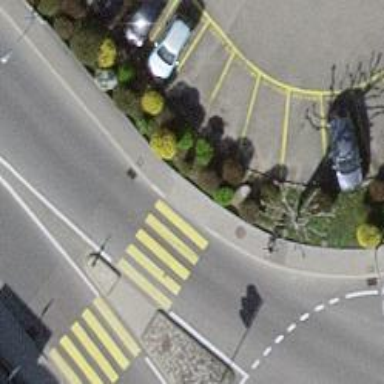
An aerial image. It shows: Uncontrolled crossing on the road.